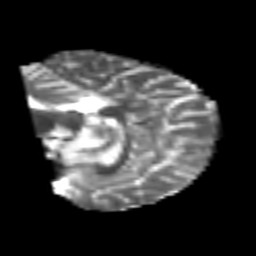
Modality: T2w
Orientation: sagittal
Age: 25
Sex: male
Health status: healthy